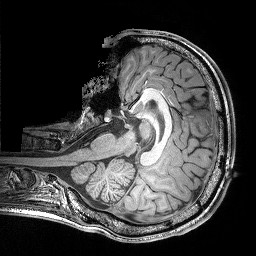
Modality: T1w
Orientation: axial
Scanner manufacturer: siemens
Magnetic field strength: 3 T
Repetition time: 0.02 s
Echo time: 0.005 s